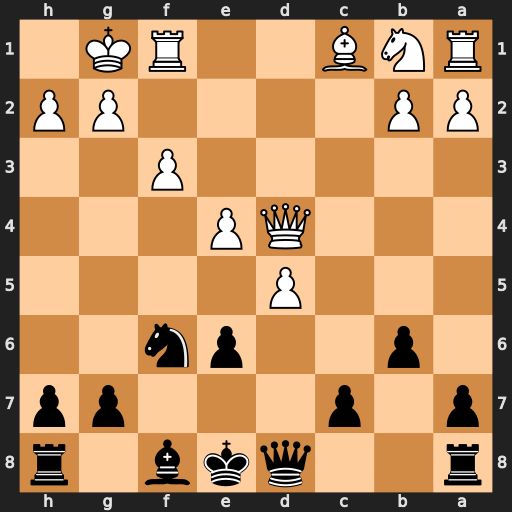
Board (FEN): r2qkb1r/p1p3pp/1p2pn2/3P4/3QP3/5P2/PP4PP/RNB2RK1
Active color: b
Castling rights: kq
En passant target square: -
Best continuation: Bc5 Qxc5 bxc5